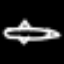
Label: airplane